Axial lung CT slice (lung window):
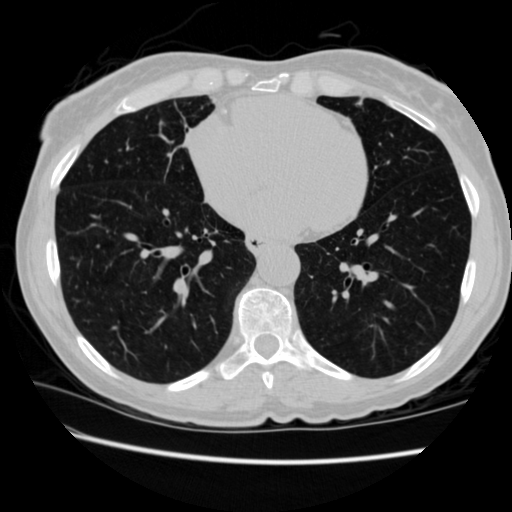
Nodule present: no